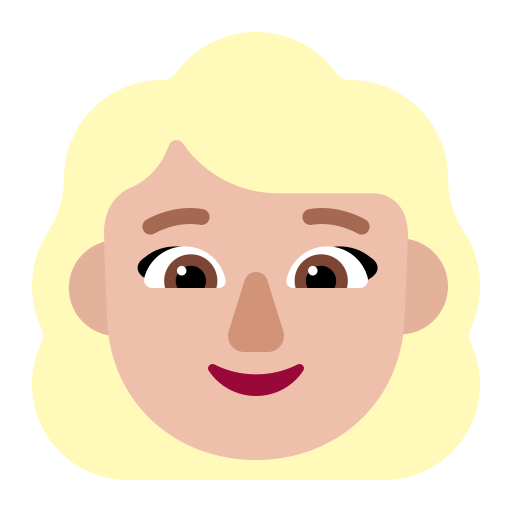
woman flat  light